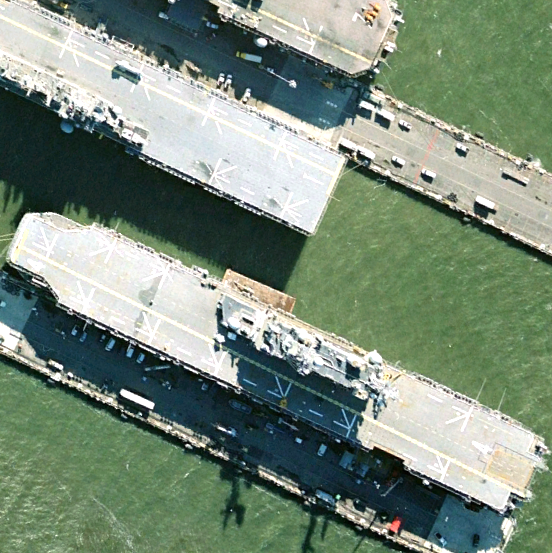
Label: assault